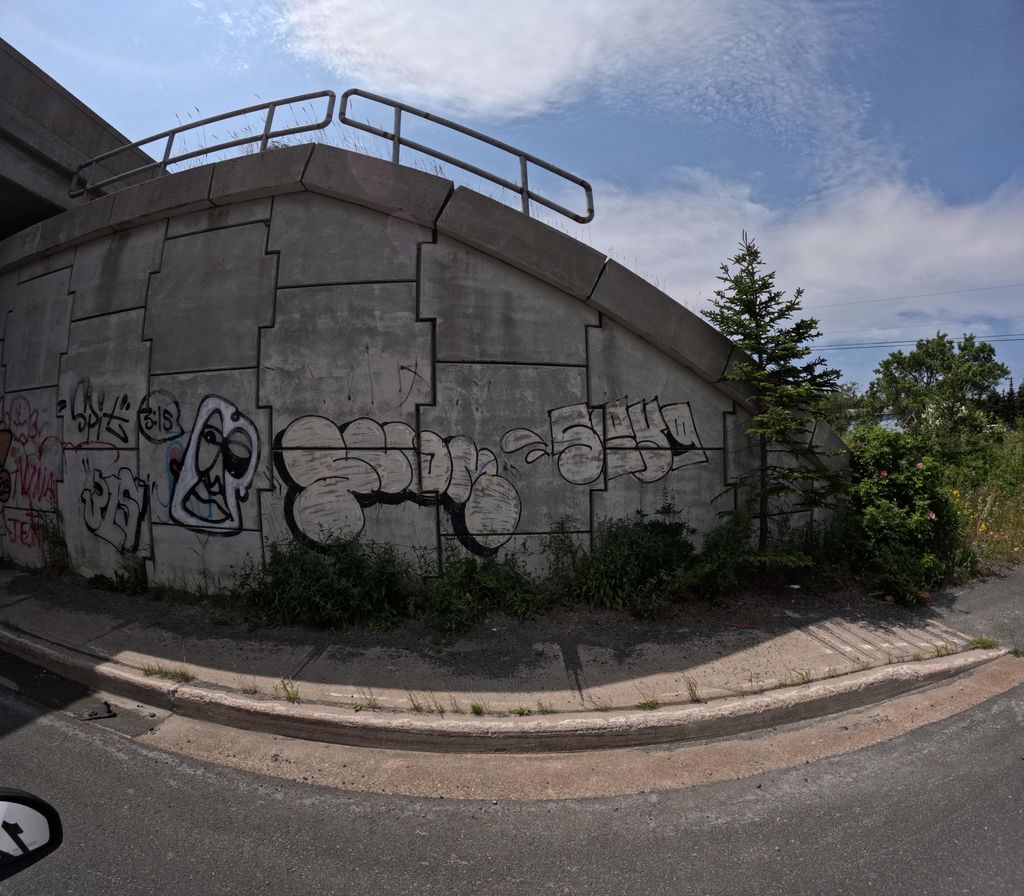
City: st_johns